Question: I'm working on SwiftUI application for iOS.
I want to format text in this way, where blue words should be NavigationLinks. How the text should look:

I know that it is possible to implement UIKit into SwiftUI code. However, I don't understand how I can use UIKit in this way with normally working NavigationLinks.
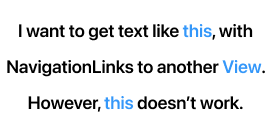
Answer: Using <URL> as a base this is a solution. Left justified but an approach.
'''
import SwiftUI
struct DynamicLinkTextView: View {
let text: String = "I want text like this, with NavigationLinks to another View. However, this doesn't work"
let wordsWLinks: [String] = ["this", "View"]
@State var selection: String?
var textArray: [String]{
text.components(separatedBy: " ")
}
var body: some View {
NavigationView{
VStack{
MultilineHStack(textArray){ text in
VStack{
if wordsWLinks.contains(text.removePunctiation()){
NavigationLink(text + " ", destination: Text("link = \(text)"), tag: text as String, selection: $selection)
}else{
Text(text + " ").fixedSize()
}
}
}
}
}
}
}
//https://stackoverflow.com/questions/57510093/swiftui-how-to-have-hstack-wrap-children-along-multiple-lines-like-a-collectio
public struct MultilineHStack: View {
struct SizePreferenceKey: PreferenceKey {
typealias Value = [CGSize]
static var defaultValue: Value = []
static func reduce(value: inout Value, nextValue: () -> Value) {
value.append(contentsOf: nextValue())
}
}
private let items: [AnyView]
@State private var sizes: [CGSize] = []
public init<Data: RandomAccessCollection, Content: View>(_ data: Data, @ViewBuilder content: (Data.Element) -> Content) {
self.items = data.map { AnyView(content($0)) }
}
public var body: some View {
GeometryReader {geometry in
ZStack(alignment: .topLeading) {
ForEach(self.items.indices) { index in
self.items[index].background(self.backgroundView()).offset(self.getOffset(at: index, geometry: geometry))
}
}
}.onPreferenceChange(SizePreferenceKey.self) {
self.sizes = $0
}
}
private func getOffset(at index: Int, geometry: GeometryProxy) -> CGSize {
guard index < sizes.endIndex else {return .zero}
let frame = sizes[index]
var (x,y,maxHeight) = sizes[..<index].reduce((CGFloat.zero,CGFloat.zero,CGFloat.zero)) {
var (x,y,maxHeight) = $0
x += $1.width
if x > geometry.size.width {
x = $1.width
y += maxHeight
maxHeight = 0
}
maxHeight = max(maxHeight, $1.height)
return (x,y,maxHeight)
}
if x + frame.width > geometry.size.width {
x = 0
y += maxHeight
}
return .init(width: x, height: y)
}
private func backgroundView() -> some View {
GeometryReader { geometry in
Rectangle()
.fill(Color.clear)
.preference(
key: SizePreferenceKey.self,
value: [geometry.frame(in: CoordinateSpace.global).size]
)
}
}
}
struct DynamicLinkTextView_Previews: PreviewProvider {
static var previews: some View {
DynamicLinkTextView()
}
}
extension String{
func removePunctiation() -> String {
self.trimmingCharacters(in: CharacterSet(charactersIn: ",."))
}
}
'''